Question: Given some known input values and observed outputs, determine how many possible combinations exist for the unknown inputs that would produce the same outputs.
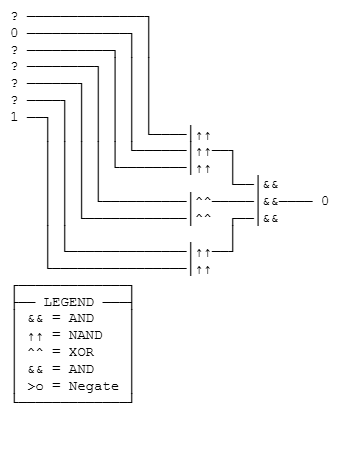
Answer: 2